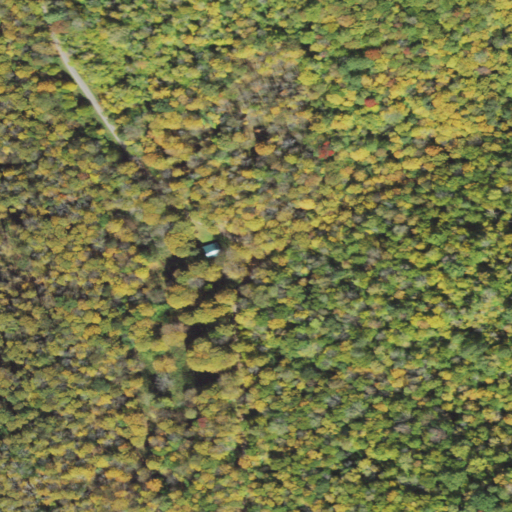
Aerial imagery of valley in Pennsylvania named Roby Hollow containing deciduous forest, open development, and grassland